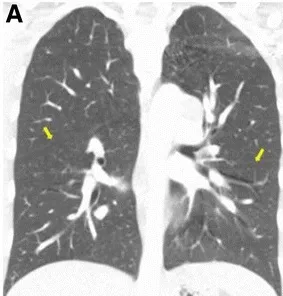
A. CT scan of the chest with contrast. Coronal section showing bilateral bilobed lungs (yellow arrows depict the major fissure).
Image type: radiology (ct)